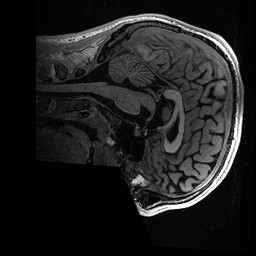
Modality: T1w
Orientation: sagittal
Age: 18
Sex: male
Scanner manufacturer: ge
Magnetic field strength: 3 T
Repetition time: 0.006952 s
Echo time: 0.00292 s